Question: I am trying to create a notification in Chrome.
I have write this simple code but there is notification shown in CHrome whereas 'checkPermission()' return well '0'.
I do the same thing than this website (example), which works fine in my Chrome browser.
'''
if (window.webkitNotifications.checkPermission() == 0) {
window.webkitNotifications.createNotification("icon.png", "title", "text").show();
} else {
window.webkitNotifications.requestPermission();
}
'''
Where is the problem ?
In fact, i allows to show notification from all website in Chrome settings, and now, it works fine !

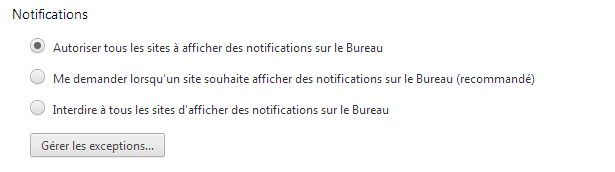
Answer: Request permission only work on a user gesture (see below question, and quote from the docs).
In short you need to register a click event or something similar request permission.
'''
document.querySelector('#show_button').addEventListener('click', function() {
if (window.webkitNotifications.checkPermission() == 0) { // 0 is PERMISSION_ALLOWED
var notification = window.webkitNotifications.createNotification(
'icon.png', 'Notification Title', 'Notification content...');
notification.show();
} else {
window.webkitNotifications.requestPermission();
}
}, false);
'''
Here's a <URL>
> <URL>
requestPermission Requests that the user agent ask the user for
permission to show notifications from scripts. This method should only
be called while handling a user gesture; in other circumstances it
will have no effect. This method is asynchronous. The function
provided in callback will be invoked when the user has responded to
the permission request. If the current permission level is
PERMISSION_DENIED, the user agent may take no action in response to
requestPermission.